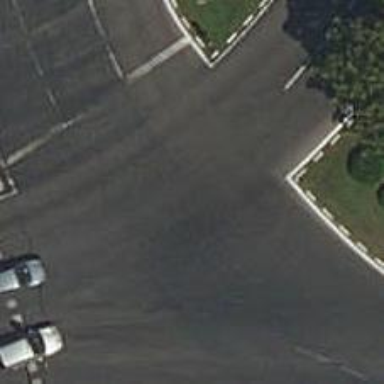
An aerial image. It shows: Crossing with traffic signals.